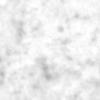
Label: no_change